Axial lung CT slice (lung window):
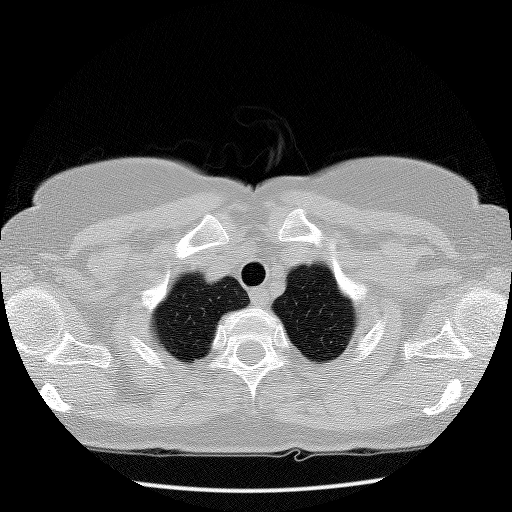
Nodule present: no